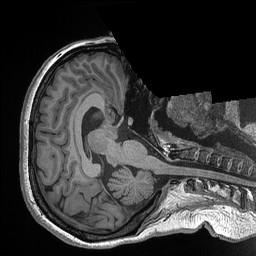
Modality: T1w
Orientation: axial
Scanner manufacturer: siemens
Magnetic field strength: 3 T
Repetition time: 2.3 s
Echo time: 0.00298 s